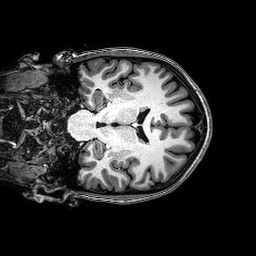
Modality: T1w
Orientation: coronal
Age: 20
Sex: female
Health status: healthy
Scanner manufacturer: philips
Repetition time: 0.008163 s
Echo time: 0.00373 s